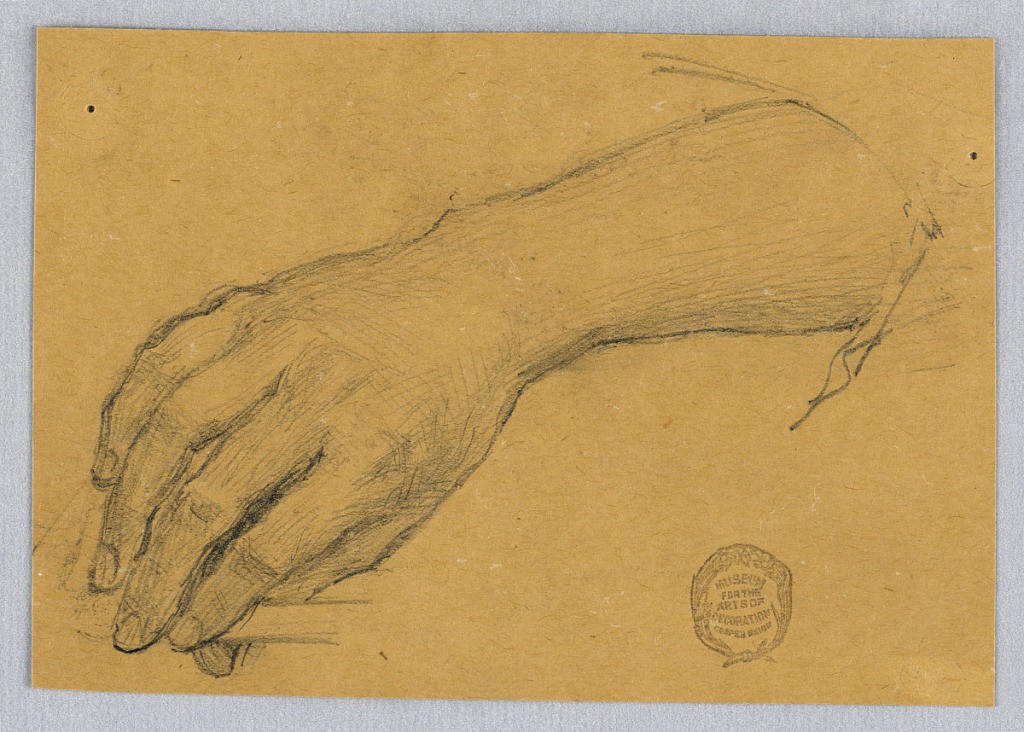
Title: Study of Hand and Wrist
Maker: Francis Augustus Lathrop, American, 1849–1909
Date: ca. 1895
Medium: Graphite on brown paper
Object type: Drawing
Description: Hand, lower left, holding a staff. Edge of sleeve cuts off arm, upper right. Verso: section of a geometric sketch.